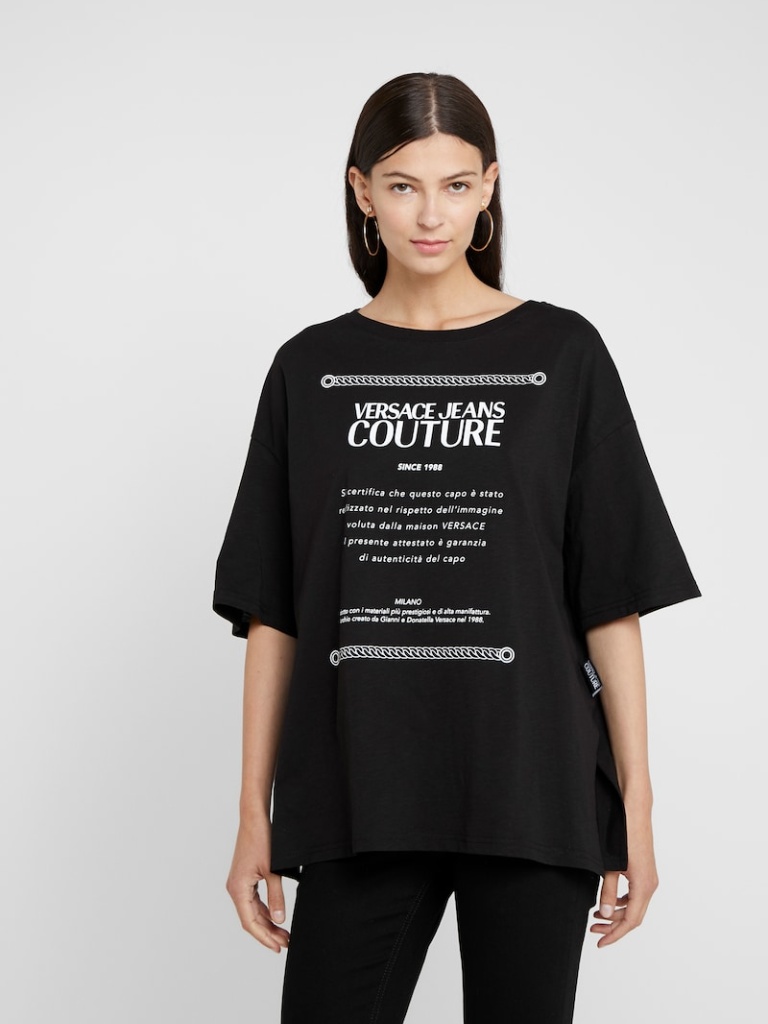
cotton loose short sleeve hip length Untucked crew t-shirt